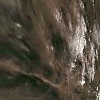
Label: land